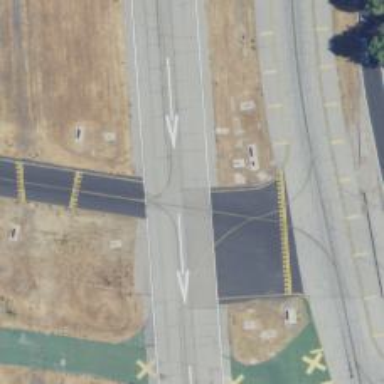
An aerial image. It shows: Image of taxiway at airport.